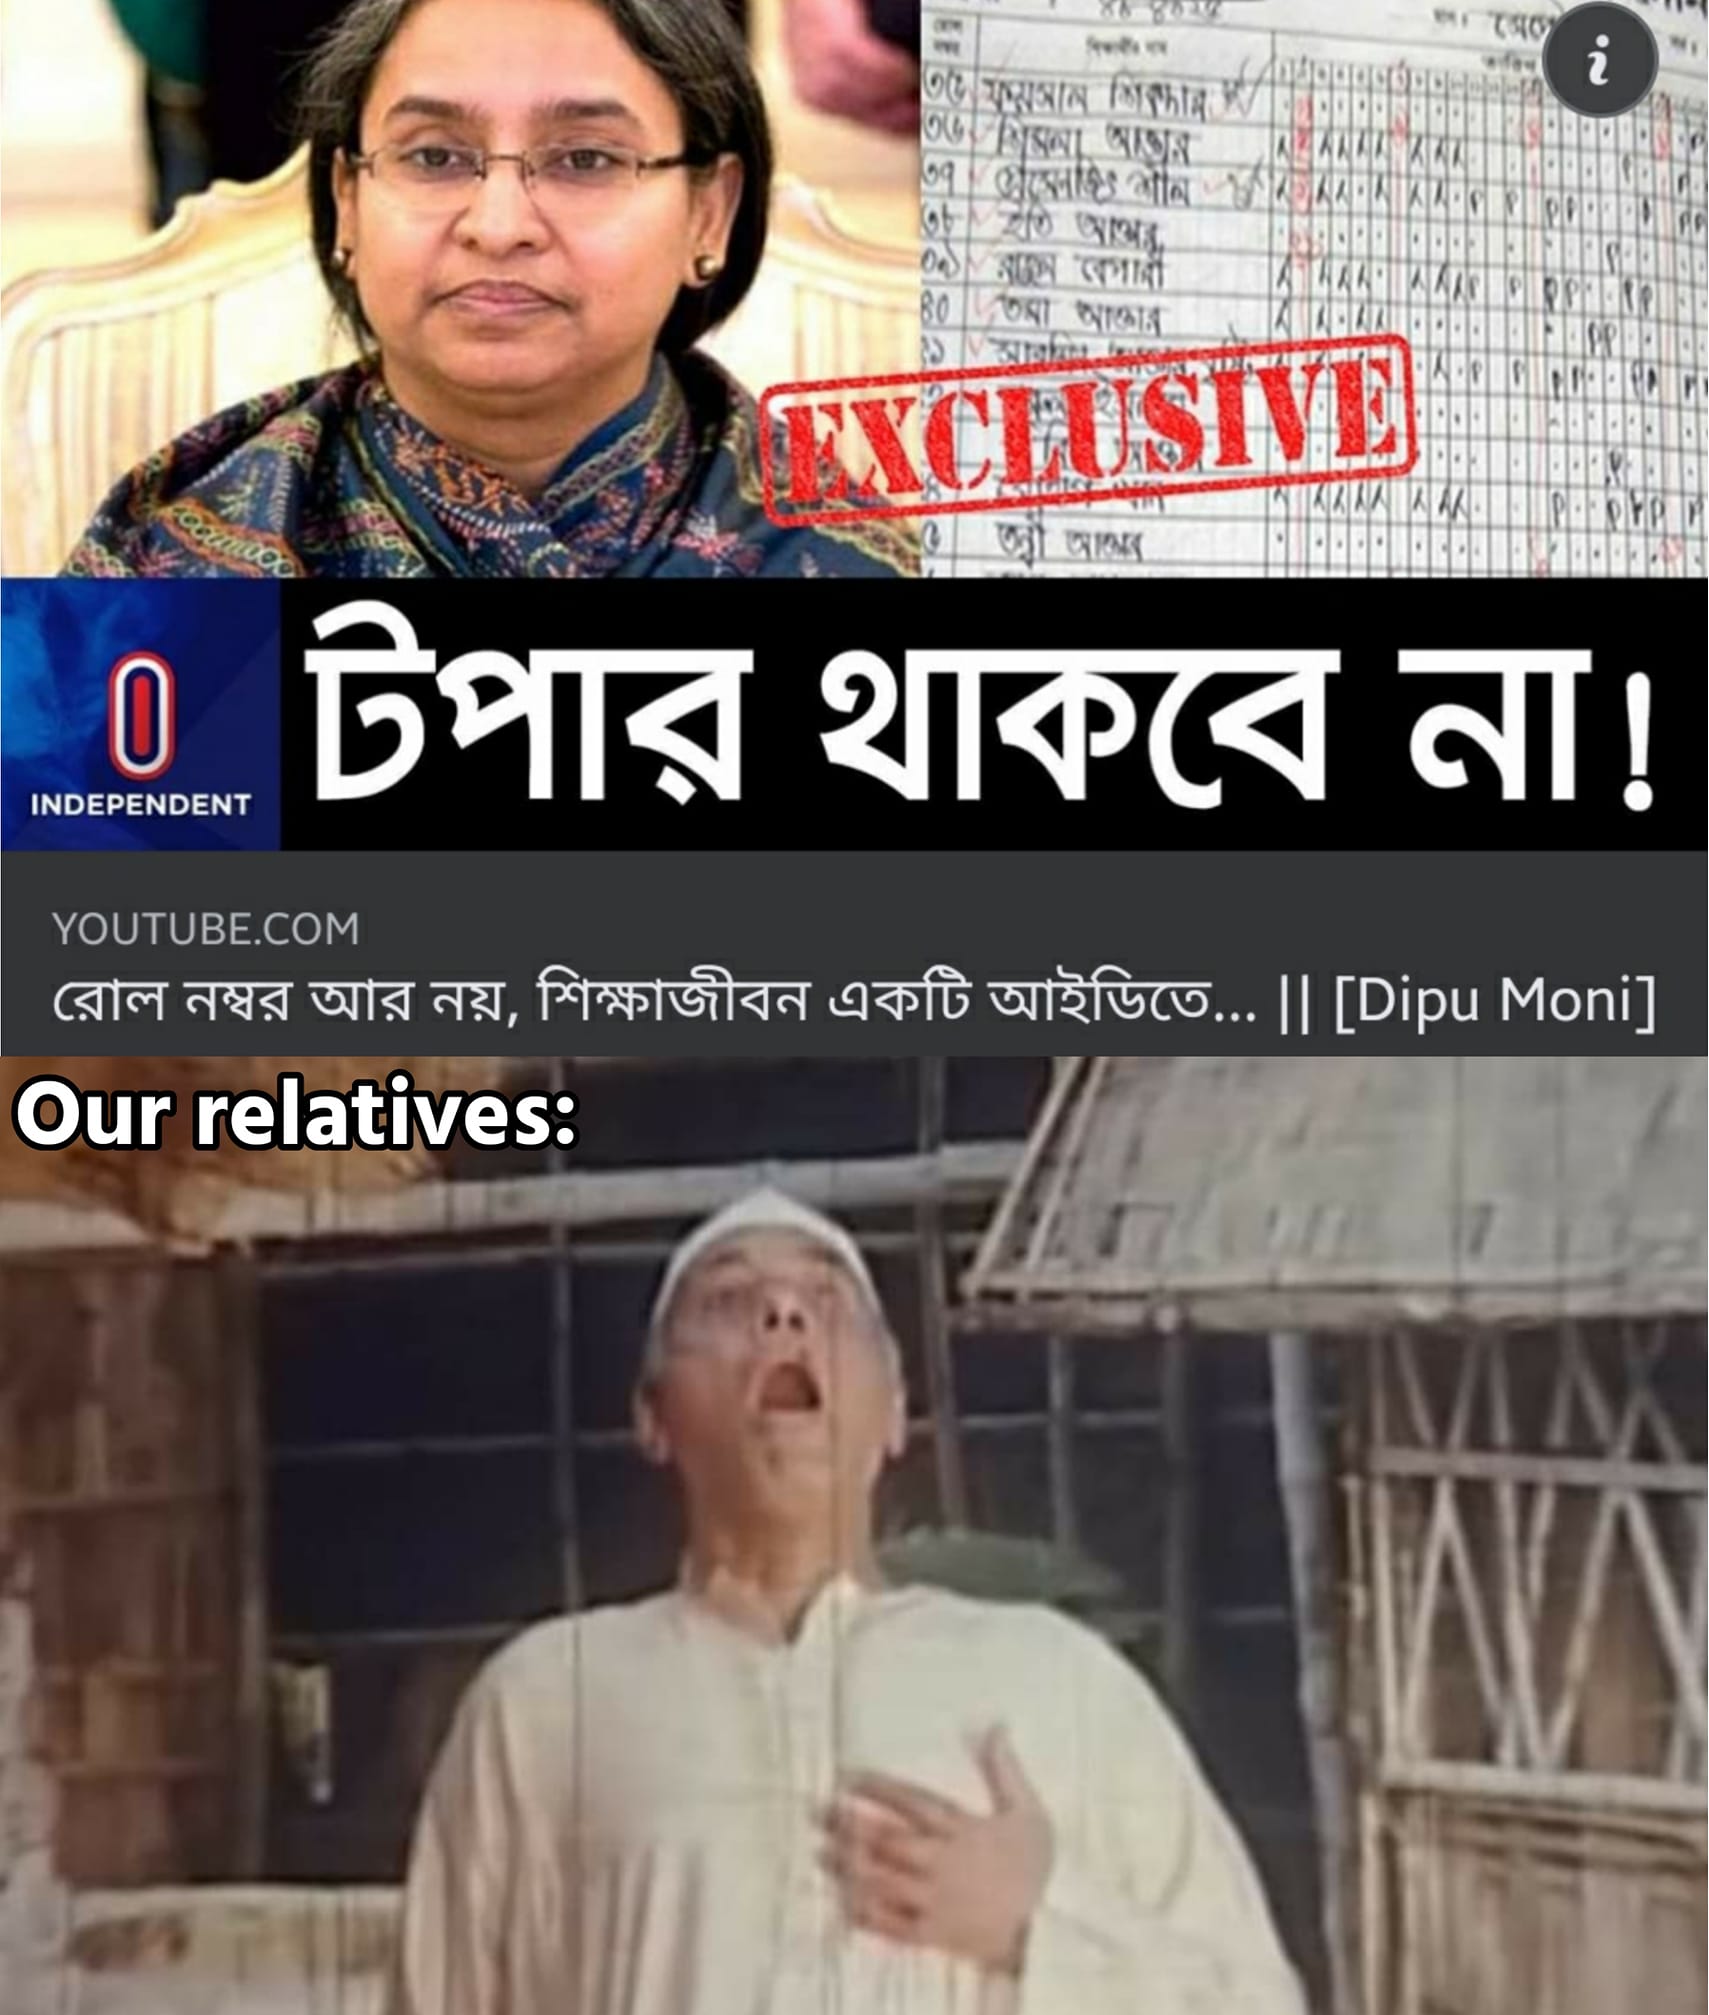
Caption: টপার থাকবে না !     রোল নম্বর আর নয় , শিক্ষাজীবন একটি আইডিতে  || [ Dipu Moni ]    Our relatives :
Label: non-hate